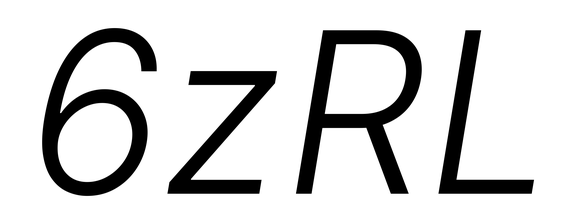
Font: Inter-Italic_Light_Italic